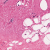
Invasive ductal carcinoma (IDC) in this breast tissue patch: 0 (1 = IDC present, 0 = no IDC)